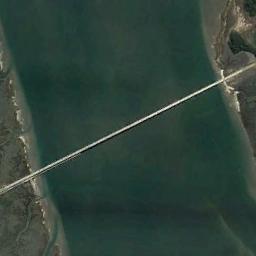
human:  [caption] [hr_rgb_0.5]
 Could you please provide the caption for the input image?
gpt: A slender, Straight bridge connecting the land on both sides of the turquoise river .

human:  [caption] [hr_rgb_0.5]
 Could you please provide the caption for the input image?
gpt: A bridge built on a dark green river and the lawn on one side of the river .

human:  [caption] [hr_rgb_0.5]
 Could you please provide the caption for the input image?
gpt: There is a bridge over the green river .

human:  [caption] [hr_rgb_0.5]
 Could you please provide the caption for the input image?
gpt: There are two parallel bridges, And the color of the water is dark green .

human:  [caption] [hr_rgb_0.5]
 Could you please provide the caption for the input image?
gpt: There is a bridge over the river .